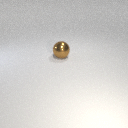
large brown metal sphere